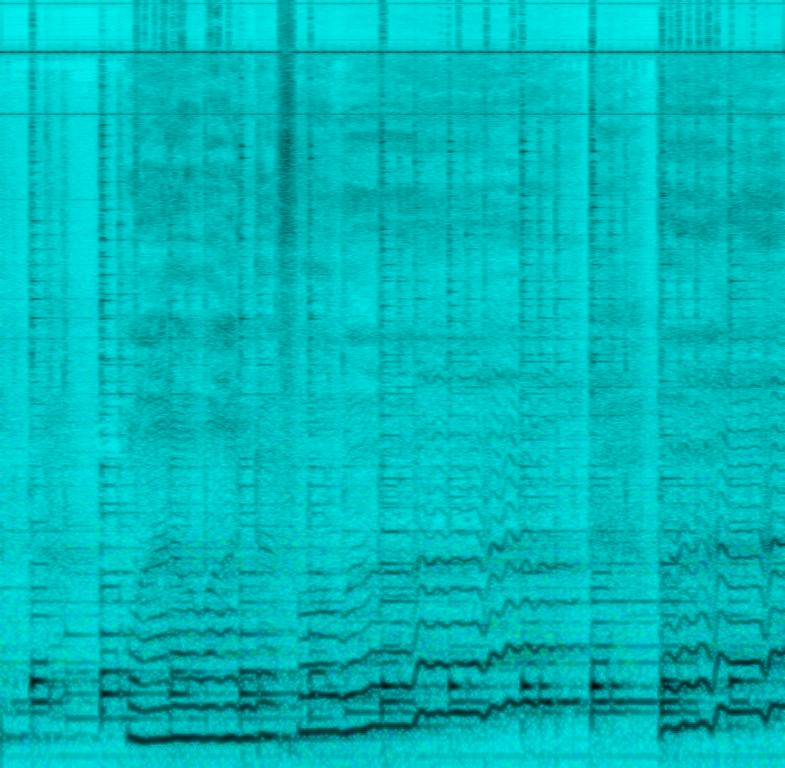
This is a Hawaiian folk music rendition of a jazz music piece. There is a male vocalist singing melodically in the lead. The simple tune is being played by a mellow sounding ukulele. There is a peaceful and relaxing atmosphere. This piece could be playing in the background of a coffee shop. It could also be included in the soundtrack of a feelgood movie/TV series. Another good use would be in the background of wholesome social media content.